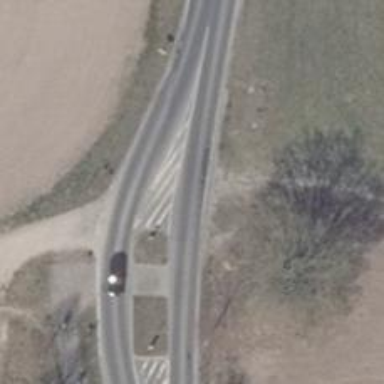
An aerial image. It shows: Tertiary road with asphalt surface.